Field crop: maize
Growth stage: 2
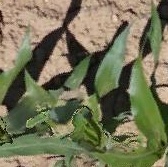
Species: maize